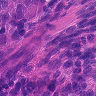
Metastatic tissue present: yes